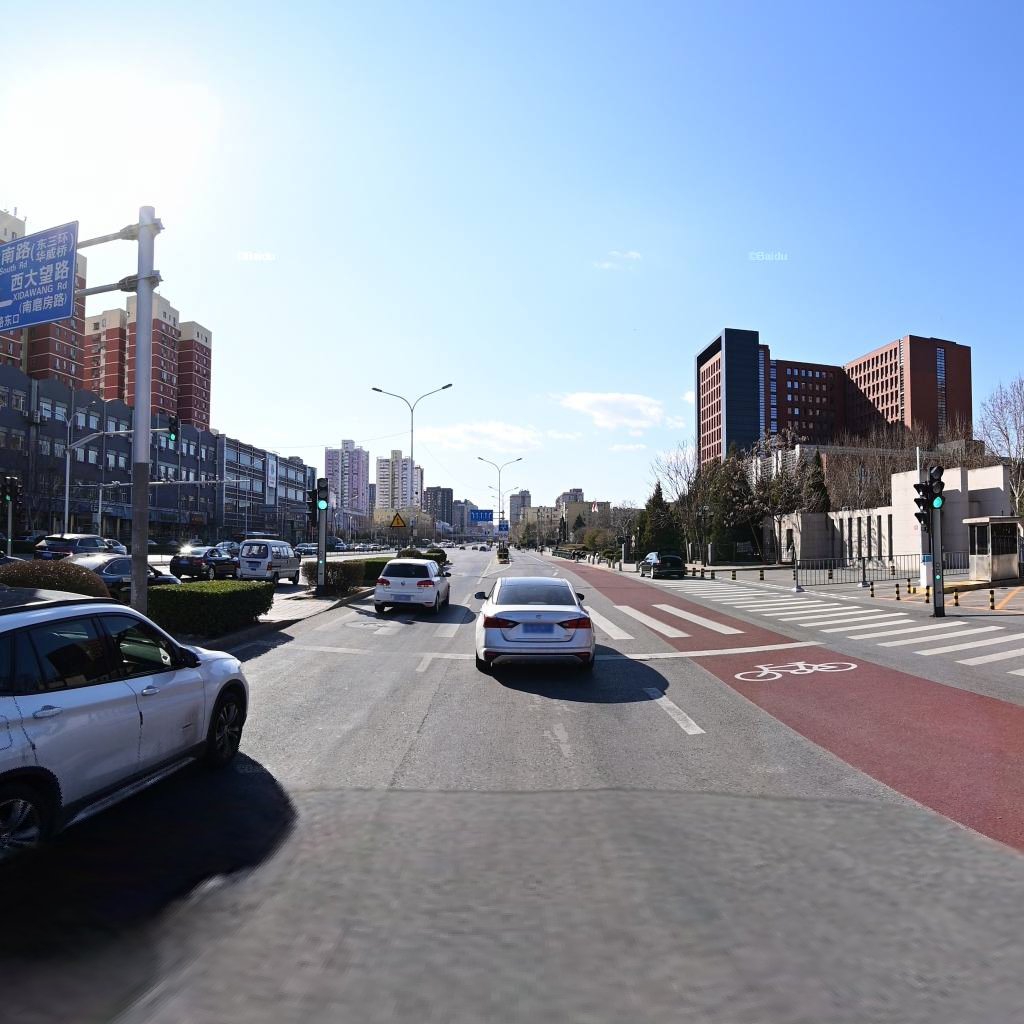
Region: Chaoyang
Road damage annotations: manhole cover, longitudinal crack